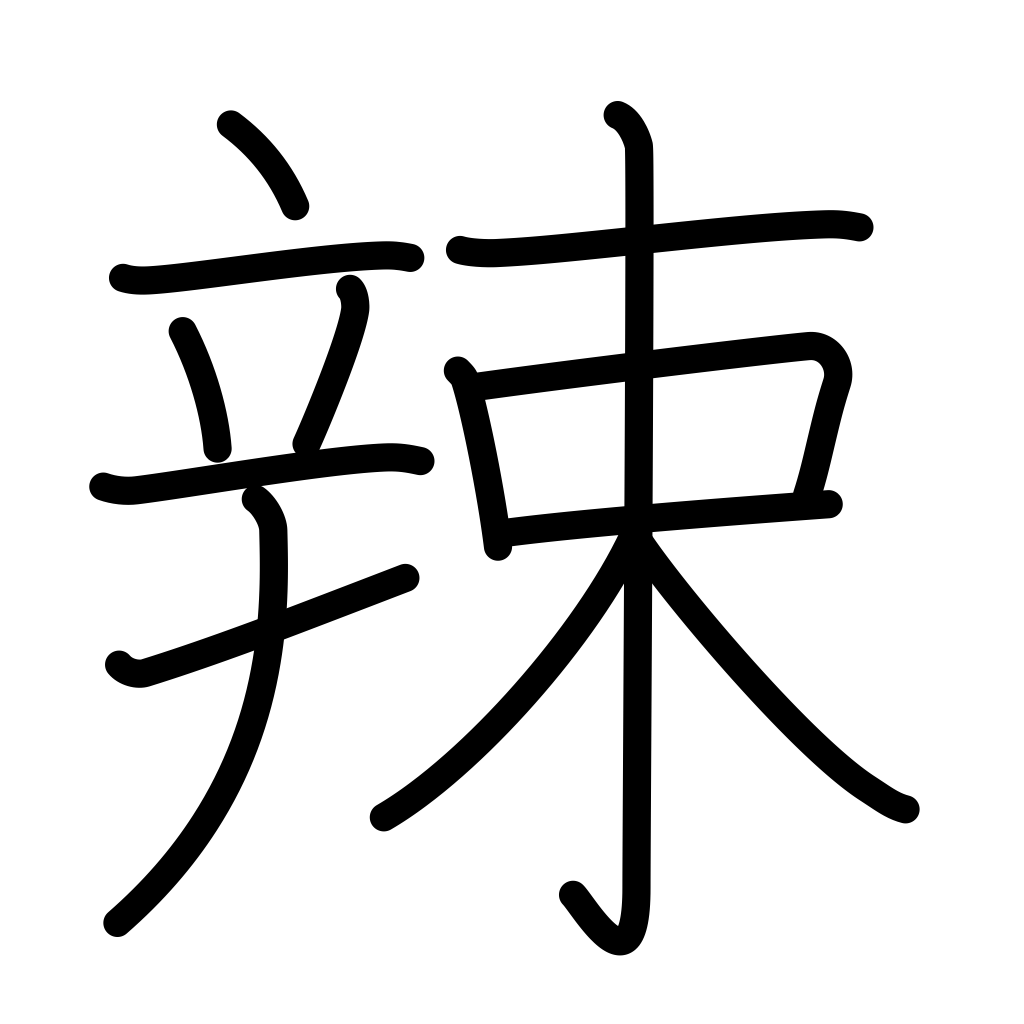
Meaning: pungent, spicy, harsh, cruel, severe